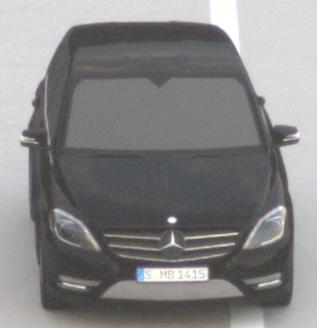
Make: Mercedes-Benz
Model: B 180 BlueEFFICIENCY
Detailed model: B-Class (246)
Model produced from: 2011/11
Model produced until: 2012/10
Doors: 5
Color: black
Road condition: dry road
Daytime: sunrise or sunset
Contrast: low contrast